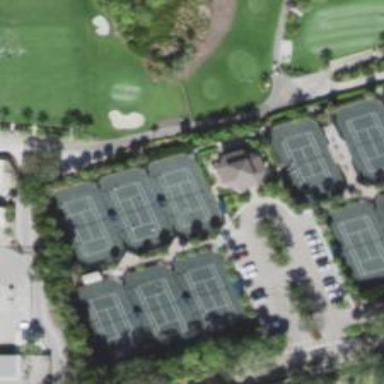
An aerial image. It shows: Tennis court on pitch.